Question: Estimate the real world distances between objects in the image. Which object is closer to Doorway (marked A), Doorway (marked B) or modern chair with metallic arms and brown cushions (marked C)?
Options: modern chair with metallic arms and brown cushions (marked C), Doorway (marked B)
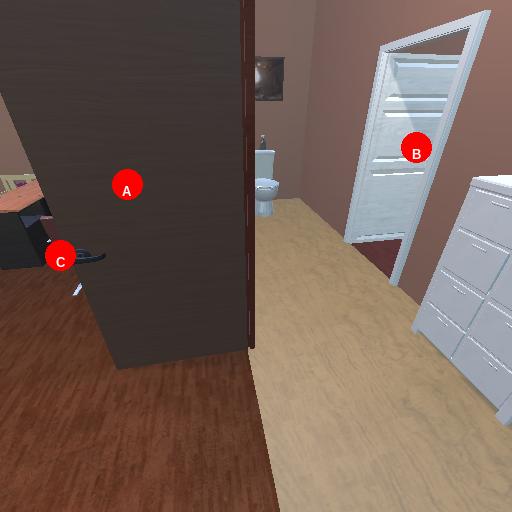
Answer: modern chair with metallic arms and brown cushions (marked C)